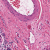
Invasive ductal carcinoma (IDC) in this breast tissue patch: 0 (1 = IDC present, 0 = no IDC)